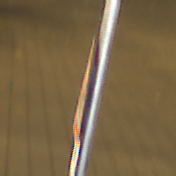
Verkehrszeichen: KinderRechts
Zusatzzeichen unten: RichtungsangabeDurchPfeile2
Umgebung: Outdoor, Urban
Tageszeit: Night
Wetter: Clear
Licht: Artificial
Jahreszeit: NotSpecified
Kontrast: HighContrast